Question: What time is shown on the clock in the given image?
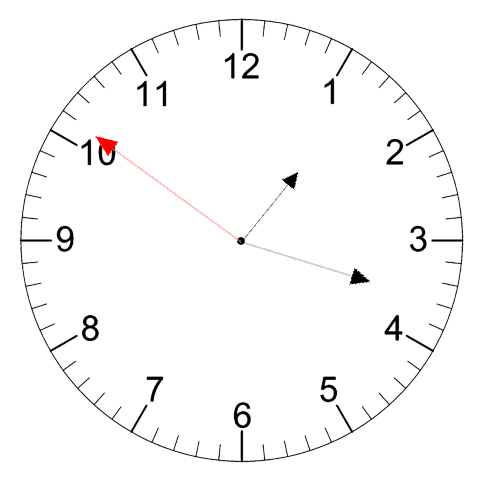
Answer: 01:17:51